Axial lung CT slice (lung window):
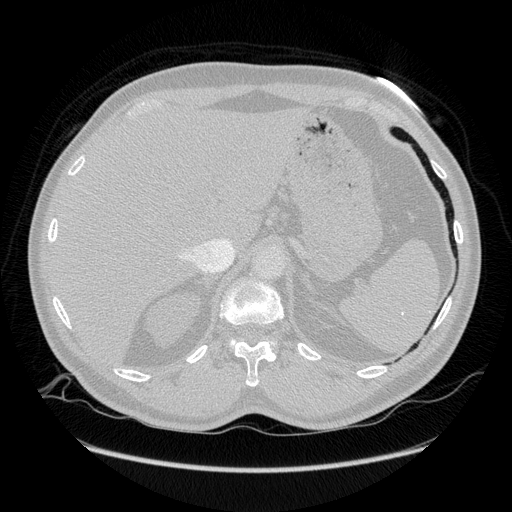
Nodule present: no